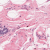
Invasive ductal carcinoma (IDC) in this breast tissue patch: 0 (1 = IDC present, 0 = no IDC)